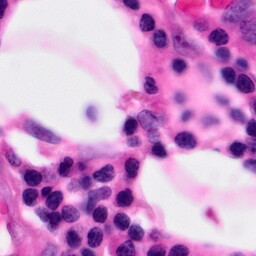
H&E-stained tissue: Pancreatic